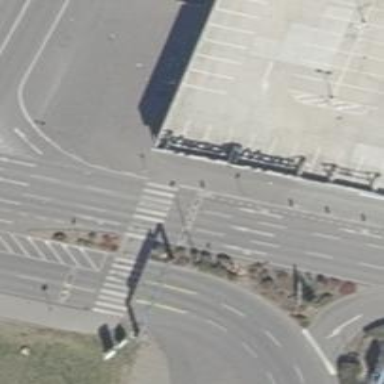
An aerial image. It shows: Marked crossing with zebra stripes on the road.